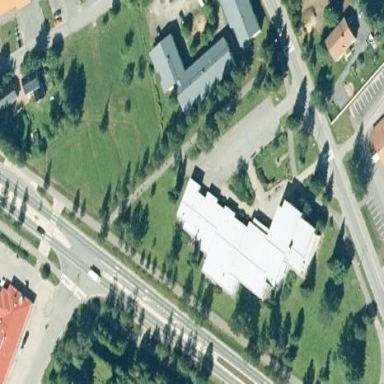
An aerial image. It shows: Library building.